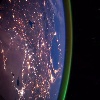
Label: land